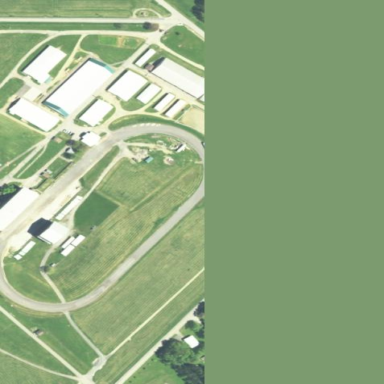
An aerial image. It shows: Dirt raceway for motor sports.